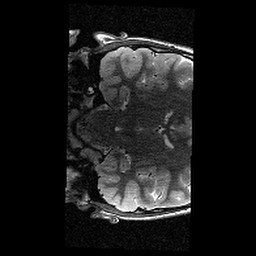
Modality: T2w
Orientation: coronal
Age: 10
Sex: male
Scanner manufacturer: siemens
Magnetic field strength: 3 T
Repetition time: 9.23 s
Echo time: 0.067 s